Question: Is there any way to restrict access to chrome extensions page like the picture below?

A chrome extension to prevent users to install or uninstall and deactive other extensions without having correct password.
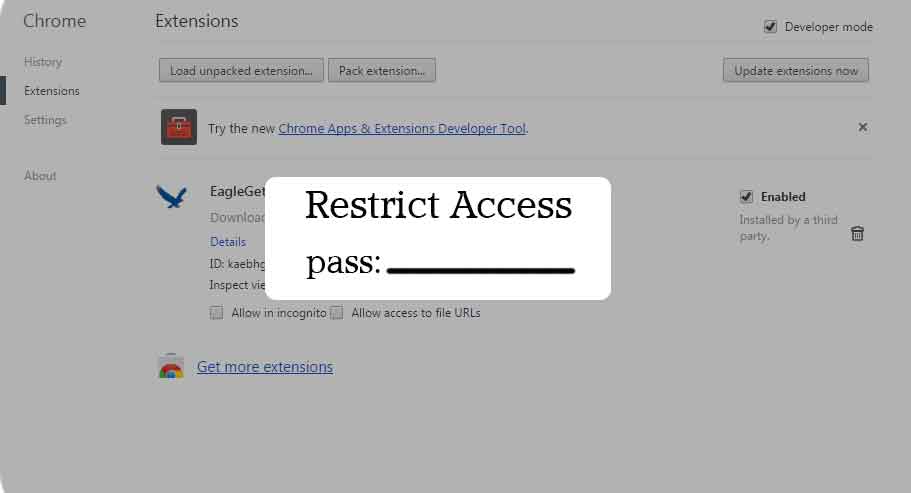
Answer: Extensions cannot touch any WebUI ('chrome://') pages for security reasons.
; your idea specifically goes against this and will fail.
Moreover, if an "Installed by a third party" extension is removed, it's blacklisted and will not install automatically again.
---
If you need to do this for one particular machine, you can enable the "Extensions on chrome:// URLs" flag at 'chrome://flags/#extensions-on-chrome-urls' that bypasses this restriction, and formally allows you to modify that page.
This requires manual intervention to enable, and there are many, many ways to bypass this block for a knowledgeable user (uncluding overriding this flag), so at most it's a "child lock"/experiment. It's also a security risk, since it enables it for all extensions.
---
The only real way to protect an extension from being uninstalled or disabled is an enterprise policy. <URL> allows to add extensions that cannot be disabled or removed.
Since it's a possible vector for malware, on Windows it can only be configured in Group Policy for machines connected to a domain.